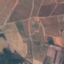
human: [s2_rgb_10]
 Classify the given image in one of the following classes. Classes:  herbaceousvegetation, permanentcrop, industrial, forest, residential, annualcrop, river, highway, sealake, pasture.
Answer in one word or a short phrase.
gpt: PermanentCrop